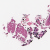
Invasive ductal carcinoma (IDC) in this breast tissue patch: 0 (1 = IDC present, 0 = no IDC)